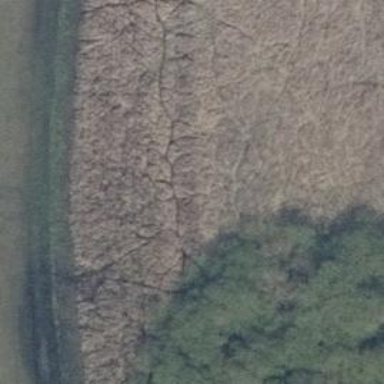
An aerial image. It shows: Wetland area dominated by reedbeds.